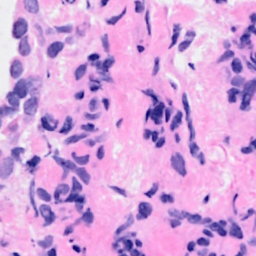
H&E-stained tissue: Breast